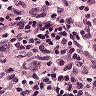
Metastatic tissue present: no